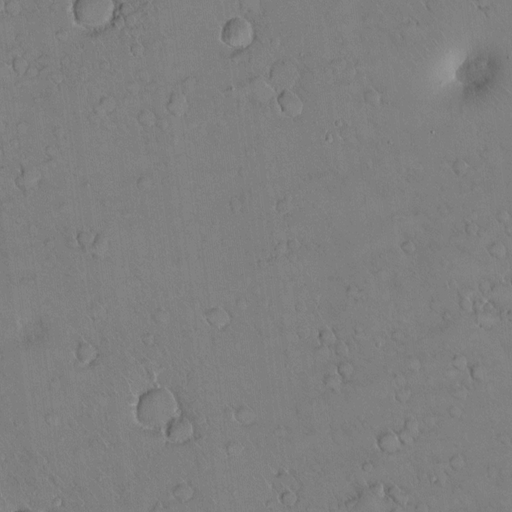
Classes present: Background, Cone